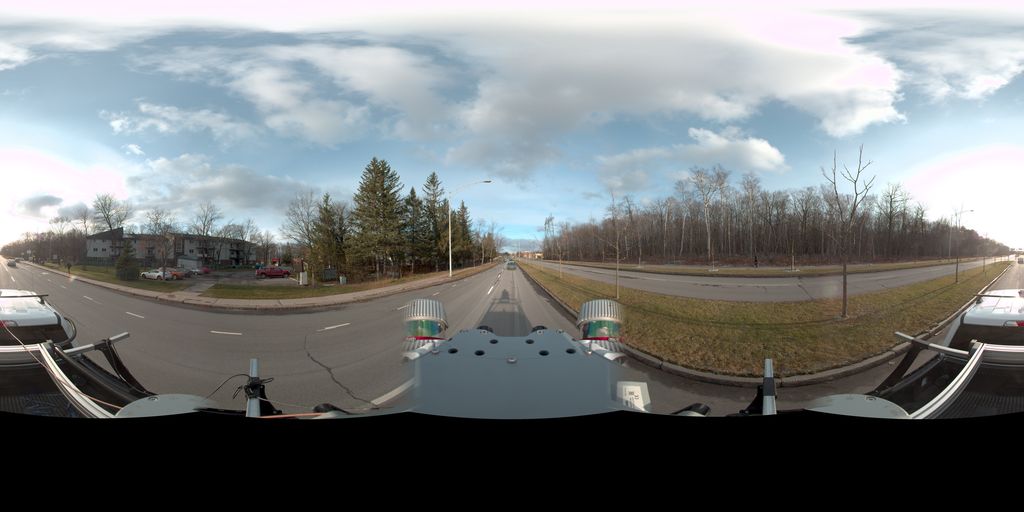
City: quebec_city